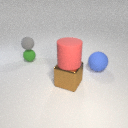
small green rubber sphere behind large brown metal cube